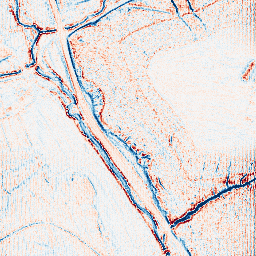
Category: edge_preserving
Decomposition family: anisotropic_diffusion
Decomposition parameters: iterations: 10
kappa: 50
gamma: 0.1
Upsampling method: fft_zeropad
Upsampling parameters: scale: 4
Upsampling scale: 4